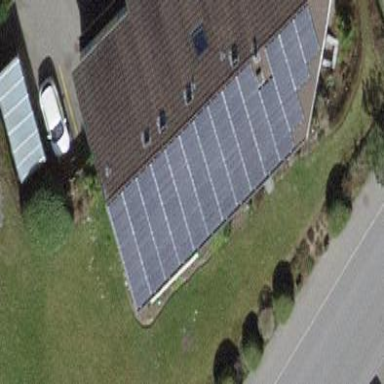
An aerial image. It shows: Solar photovoltaic panel generator.